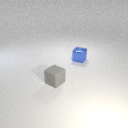
small gray rubber cube in front of small blue metal cube